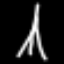
Label: The Eiffel Tower